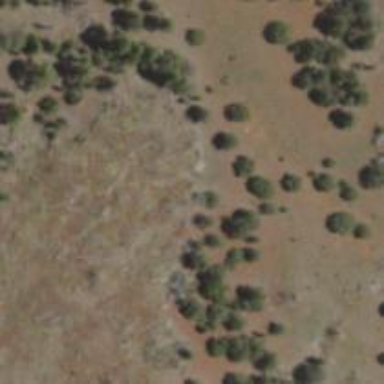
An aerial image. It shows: Patch of scrub vegetation.